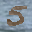
Label: 5